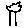
Label: tree